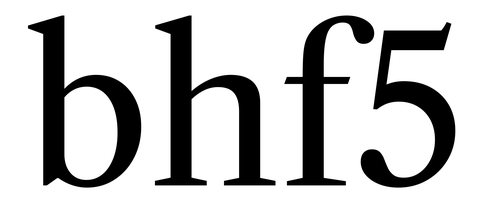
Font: LibreCaslonText_Regular